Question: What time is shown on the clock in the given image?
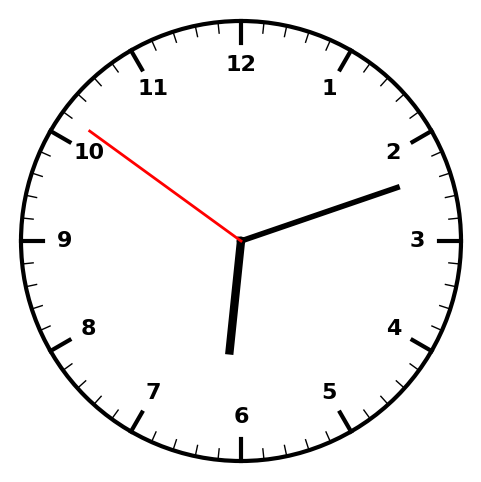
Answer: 06:11:51